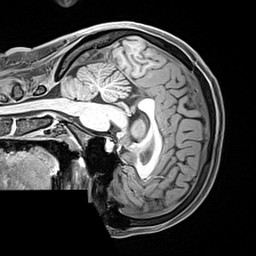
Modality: T1w
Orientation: sagittal
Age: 22
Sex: female
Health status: healthy
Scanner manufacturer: siemens
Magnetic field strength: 3 T
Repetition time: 2.4 s
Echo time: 0.00217 s